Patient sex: M
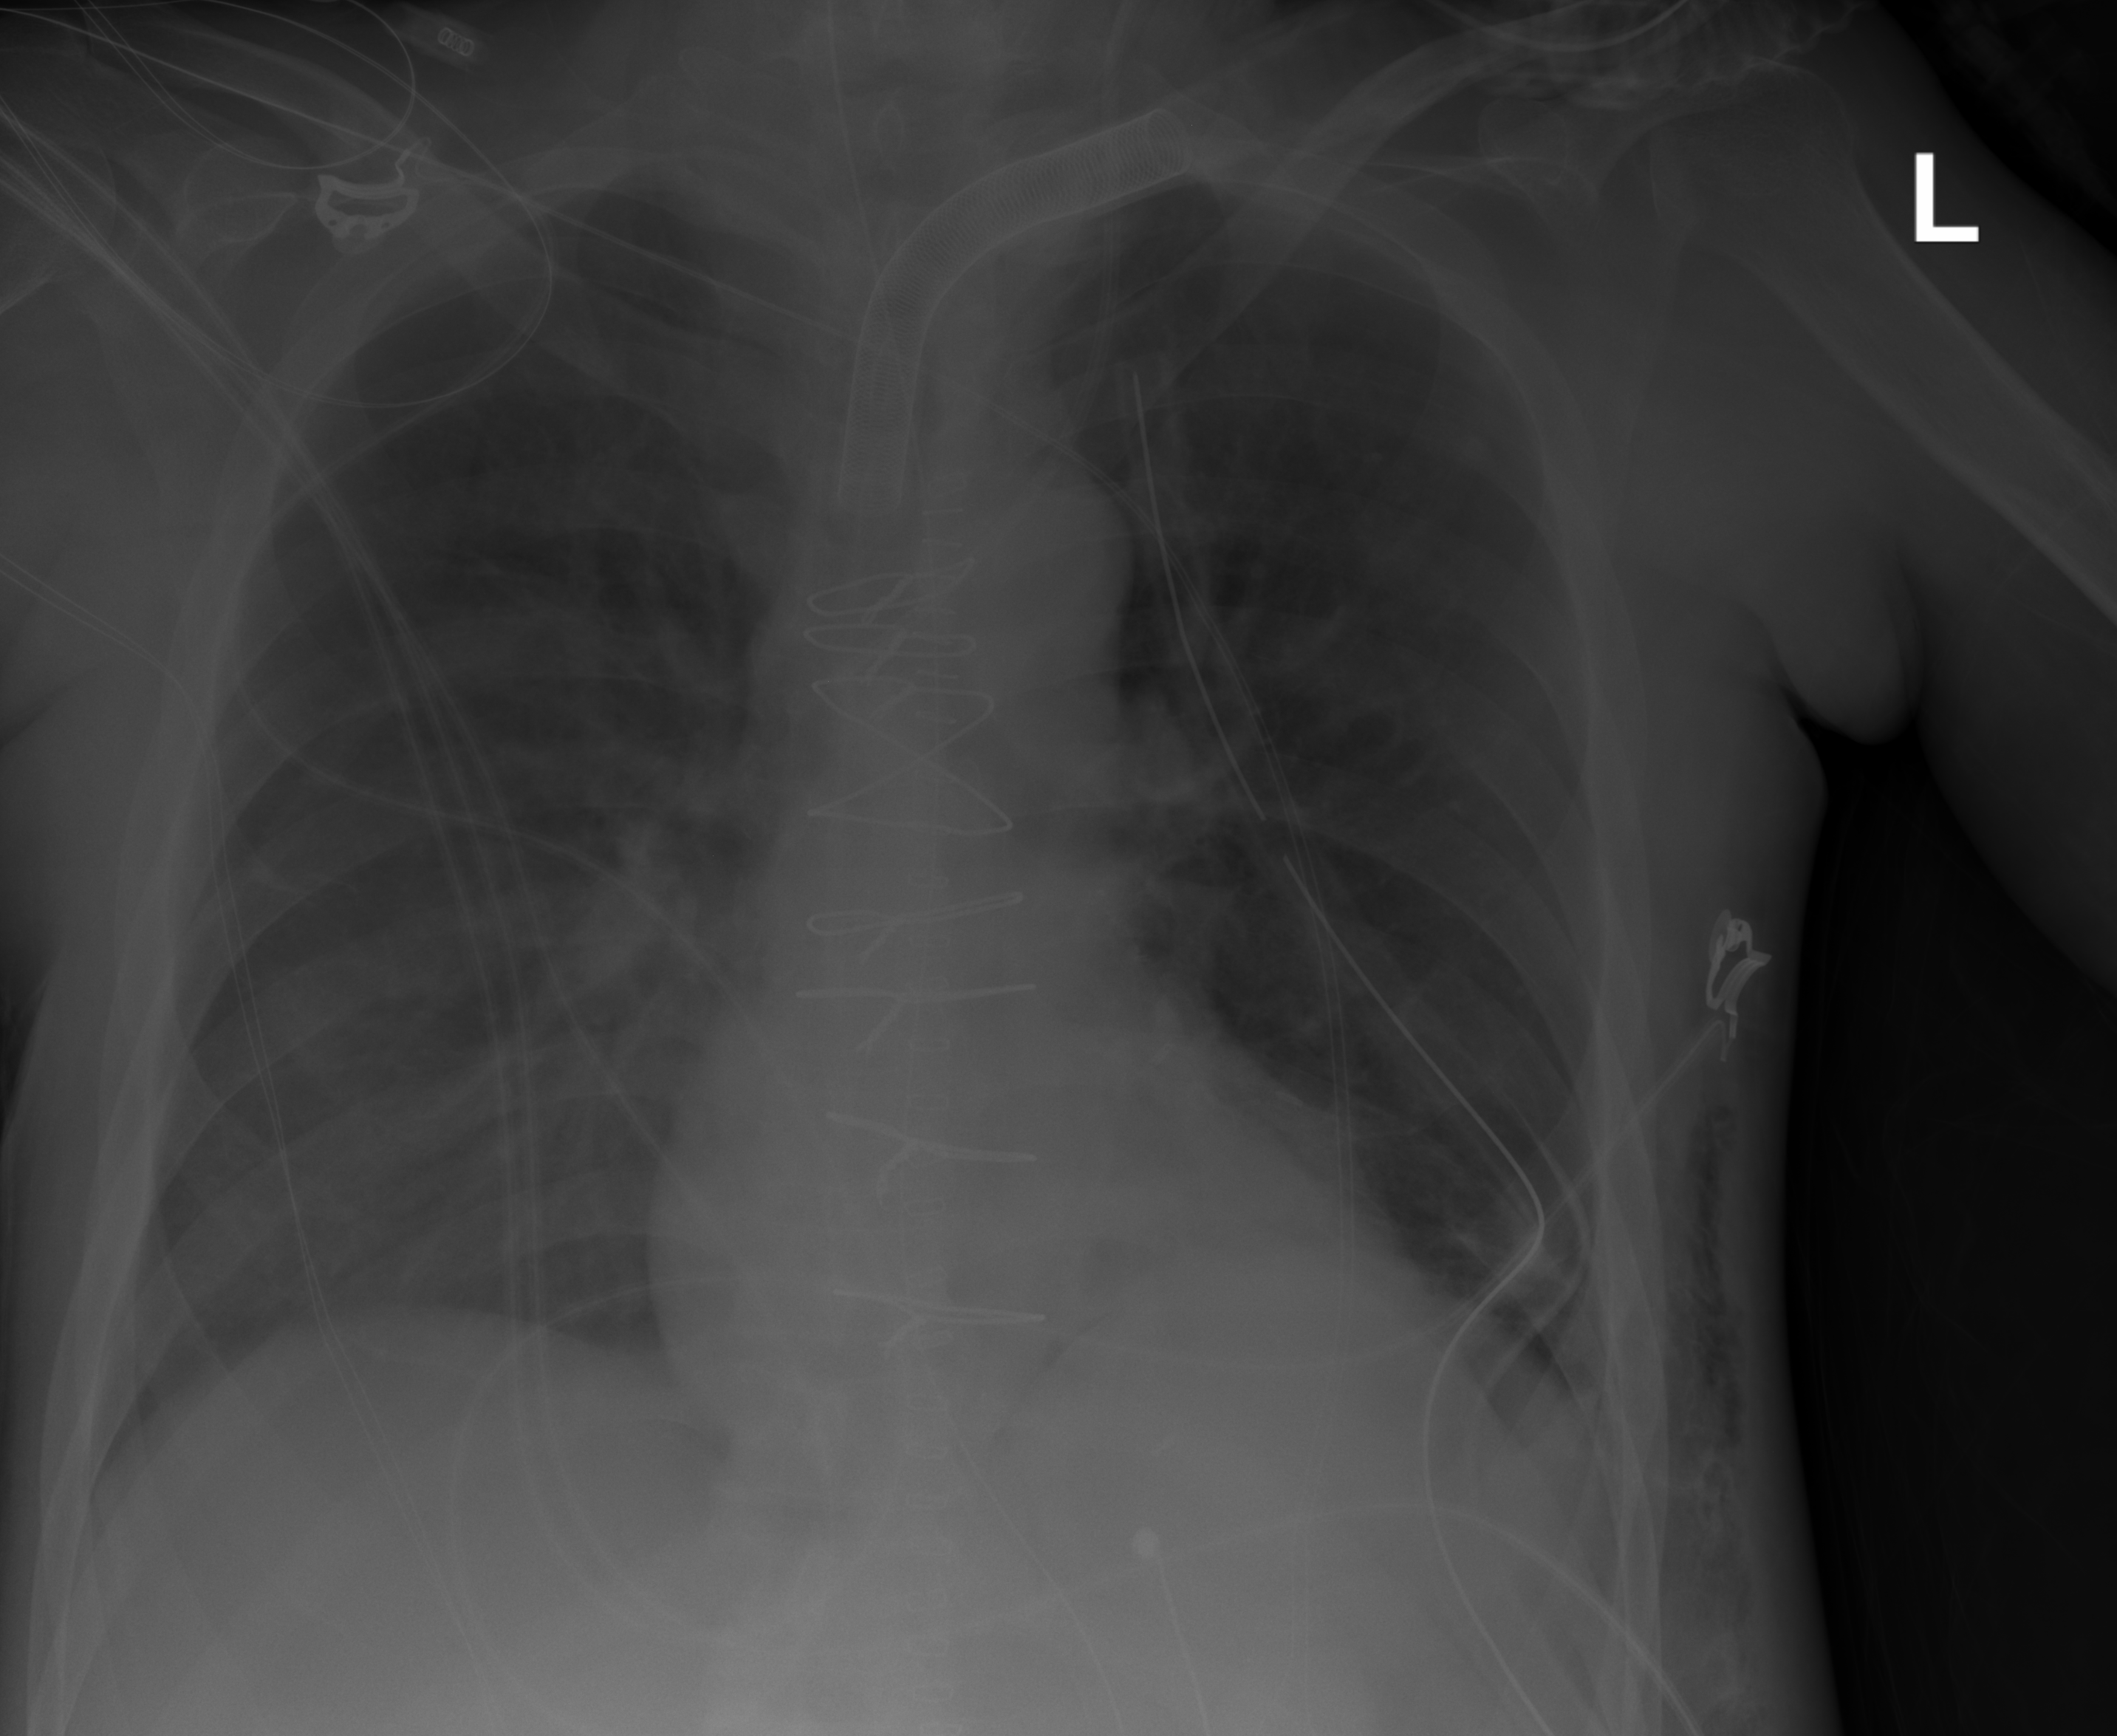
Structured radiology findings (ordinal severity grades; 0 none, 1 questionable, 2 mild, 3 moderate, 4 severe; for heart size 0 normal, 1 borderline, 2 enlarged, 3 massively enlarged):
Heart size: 0
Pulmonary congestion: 0
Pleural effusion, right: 0
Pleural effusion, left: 0
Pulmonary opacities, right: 0
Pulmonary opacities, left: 0
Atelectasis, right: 0
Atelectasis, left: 2